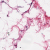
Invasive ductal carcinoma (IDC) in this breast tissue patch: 0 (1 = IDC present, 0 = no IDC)